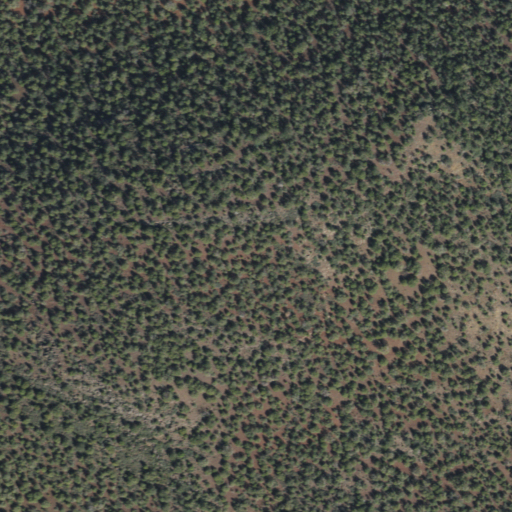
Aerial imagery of plain(s) in Arizona named Secret Pocket containing only evergreen forest